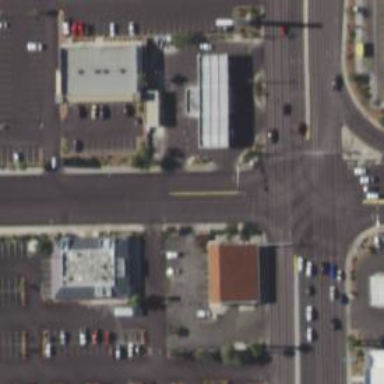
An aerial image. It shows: Solid stop line on the road marking.